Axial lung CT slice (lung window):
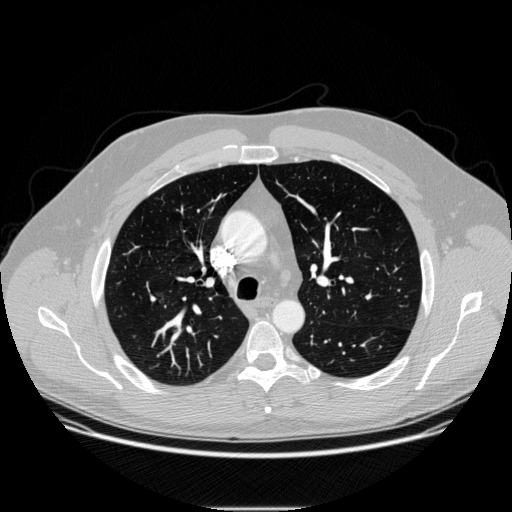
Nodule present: no